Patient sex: M
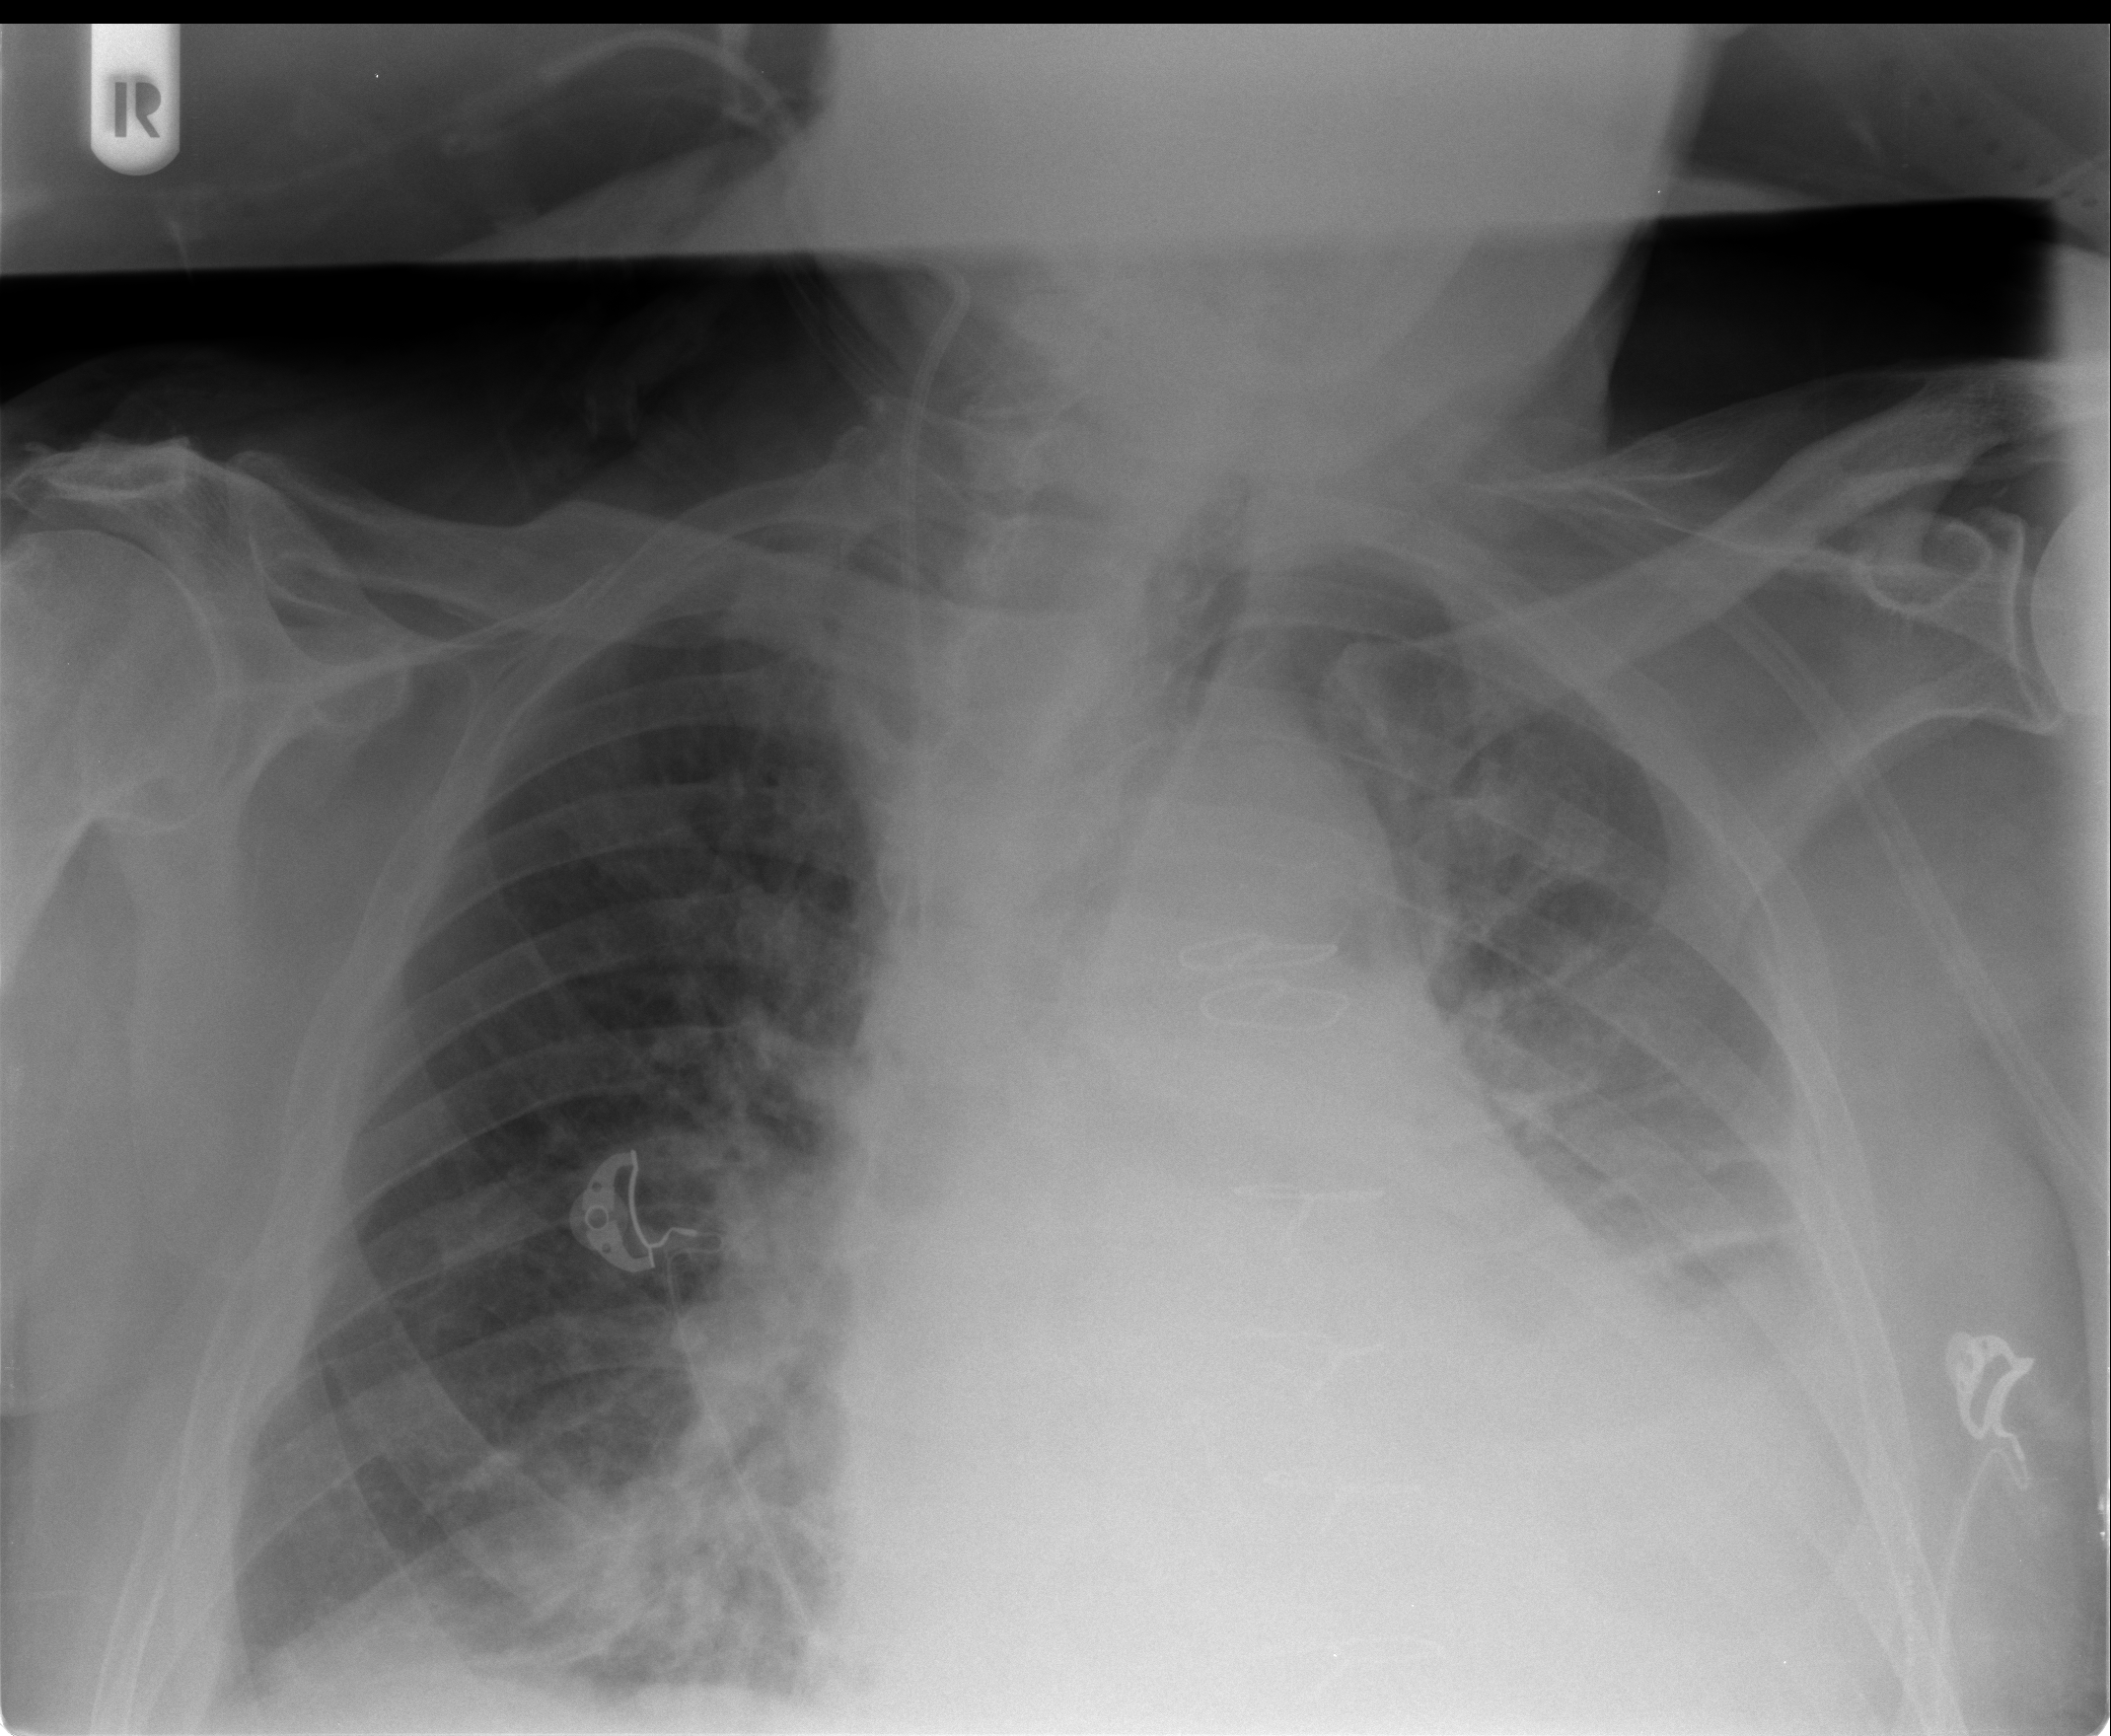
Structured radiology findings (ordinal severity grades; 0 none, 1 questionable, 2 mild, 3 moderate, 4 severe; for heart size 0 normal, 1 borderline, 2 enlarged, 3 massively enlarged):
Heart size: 3
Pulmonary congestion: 2
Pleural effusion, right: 1
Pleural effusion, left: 3
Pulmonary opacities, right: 1
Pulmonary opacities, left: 1
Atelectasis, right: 1
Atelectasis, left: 3